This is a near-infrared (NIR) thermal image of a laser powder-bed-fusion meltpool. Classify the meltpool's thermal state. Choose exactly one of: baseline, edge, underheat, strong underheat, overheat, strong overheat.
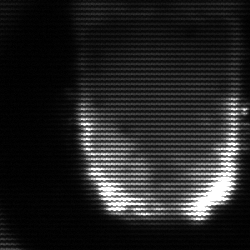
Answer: baseline